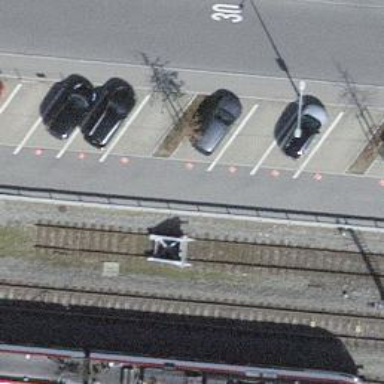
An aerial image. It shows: Railway buffer stop.